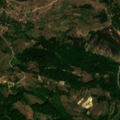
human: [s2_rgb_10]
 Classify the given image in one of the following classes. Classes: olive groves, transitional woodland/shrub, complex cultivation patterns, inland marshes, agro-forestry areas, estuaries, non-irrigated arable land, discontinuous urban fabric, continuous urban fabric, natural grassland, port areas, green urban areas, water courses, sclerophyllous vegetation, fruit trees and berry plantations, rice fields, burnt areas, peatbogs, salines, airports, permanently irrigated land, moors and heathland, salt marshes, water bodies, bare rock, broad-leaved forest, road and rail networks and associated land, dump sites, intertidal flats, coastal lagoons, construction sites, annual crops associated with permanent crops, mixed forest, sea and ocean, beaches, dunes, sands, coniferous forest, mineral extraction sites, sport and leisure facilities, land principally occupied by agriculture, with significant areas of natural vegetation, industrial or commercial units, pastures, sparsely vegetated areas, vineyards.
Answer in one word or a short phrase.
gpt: land principally occupied by agriculture, with significant areas of natural vegetation, broad-leaved forest, transitional woodland/shrub, sparsely vegetated areas